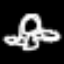
Label: angel